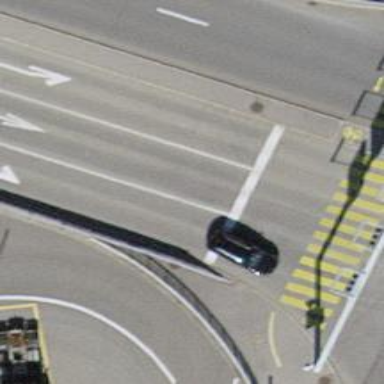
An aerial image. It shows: Road with traffic signals.